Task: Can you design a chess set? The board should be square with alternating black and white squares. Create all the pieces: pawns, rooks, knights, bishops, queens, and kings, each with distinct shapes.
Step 4128:
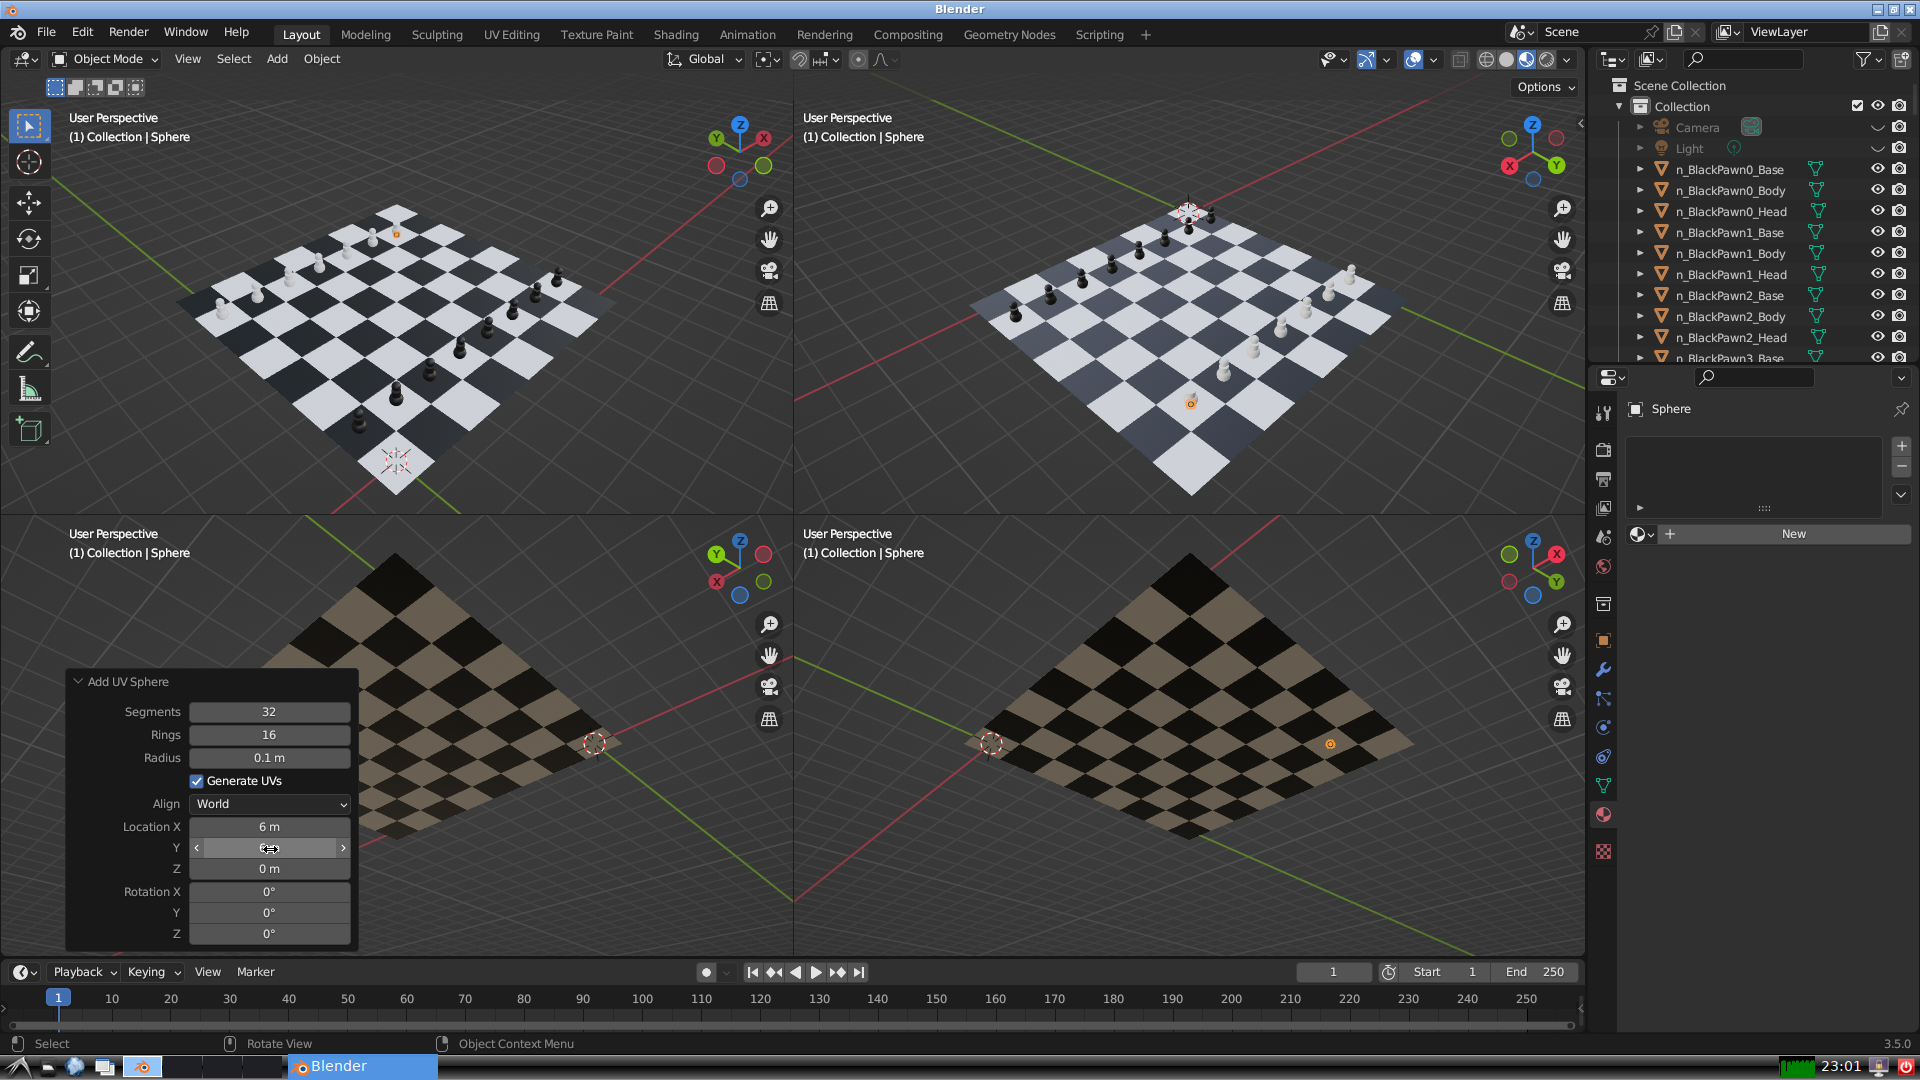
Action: {"mouse_move": [270, 867]}